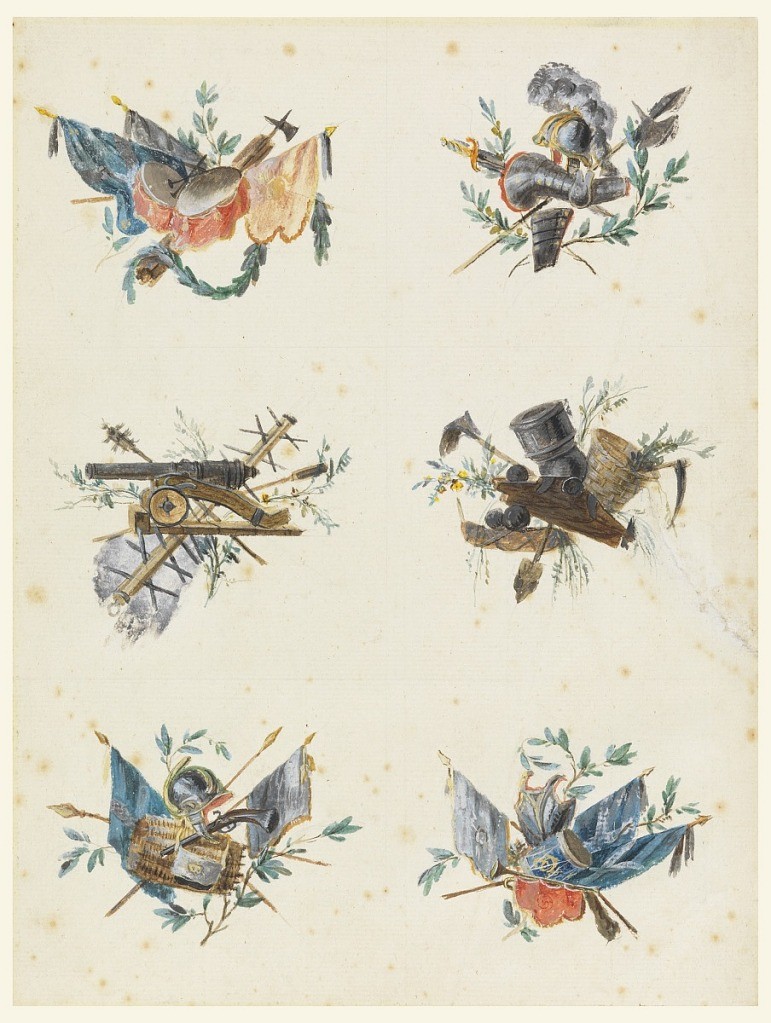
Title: Six Trophies composed of Military Attributes
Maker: Pierre Ranson, French, 1736–1786
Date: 1780
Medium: Graphite, pen and ink, brush and gouache on paper
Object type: Drawing
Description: Two columns of six military trophies. Upper left: drums and crossed banners, fasces and pickaxe; upper right: soldier's upper body armor, axe, and sword; center left: cannon, spiked staff; center right: cannon balls, arrow, basket with scythe; lower left: basket, musket, banners, helmet; lower right: drum, shield, and banners.